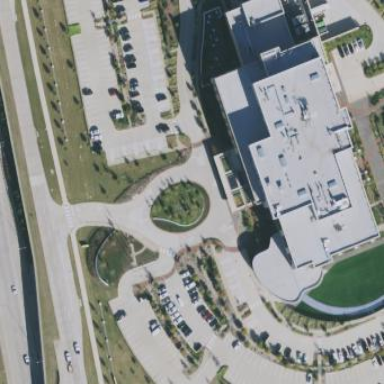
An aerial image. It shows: Hospital building.